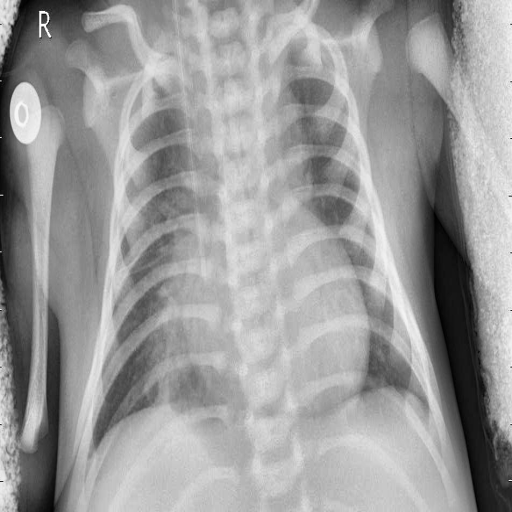
Finding: PNEUMONIA